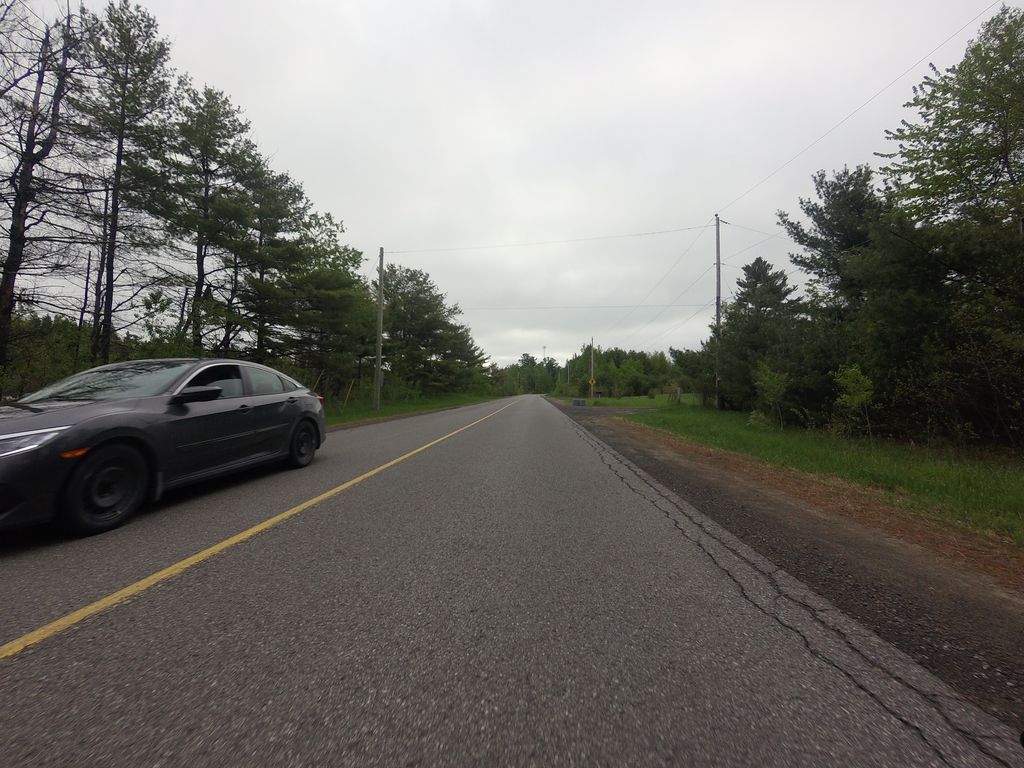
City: ottawa-gatineau